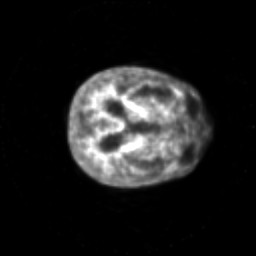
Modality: PET
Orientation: axial
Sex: female
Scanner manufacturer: siemens